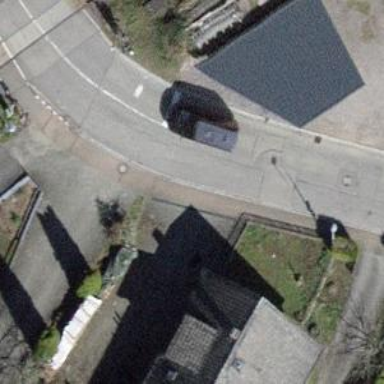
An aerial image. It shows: Residential road with asphalt surface.